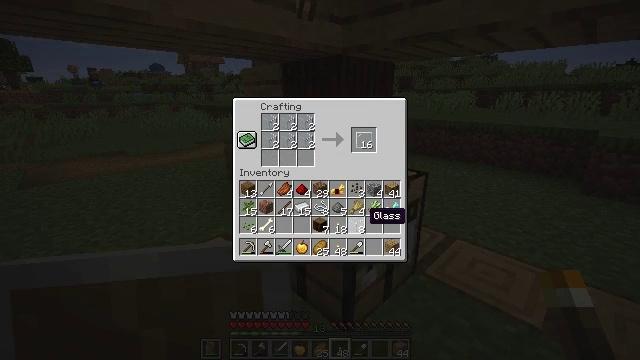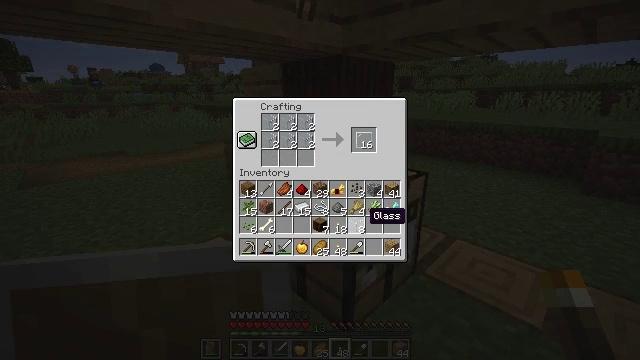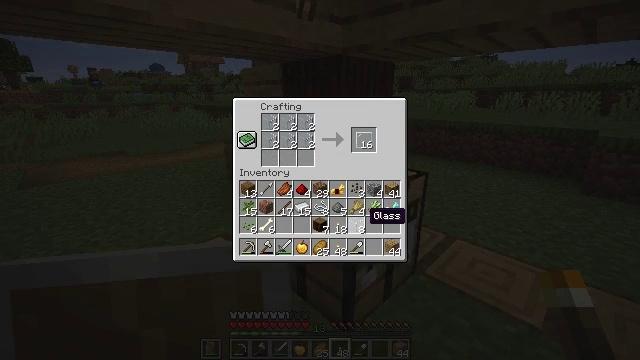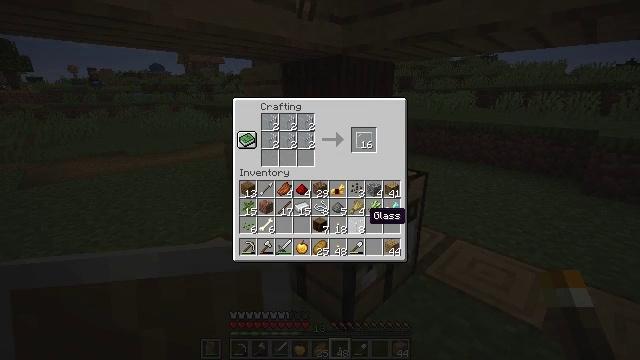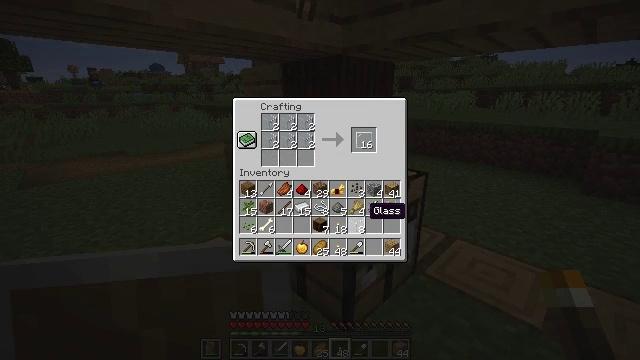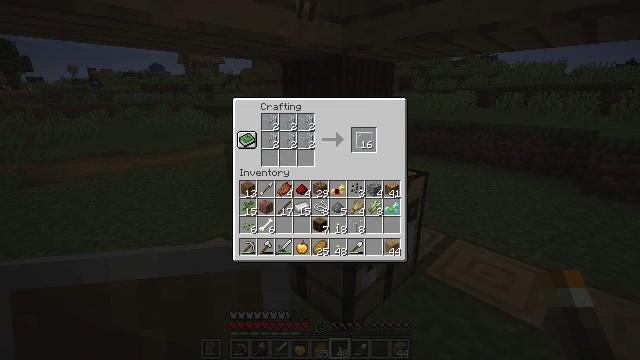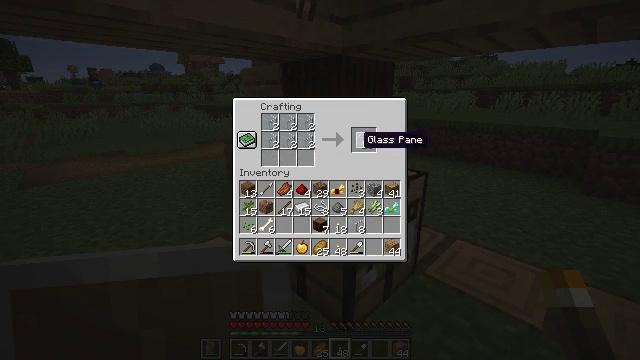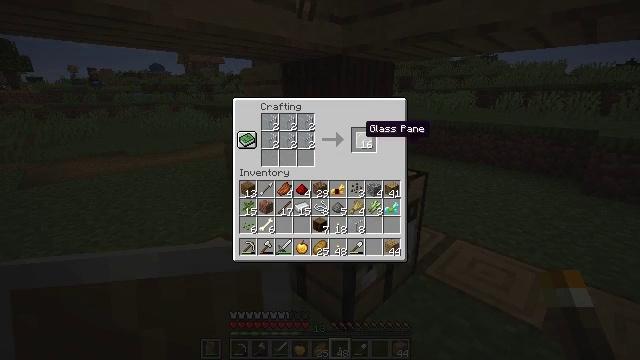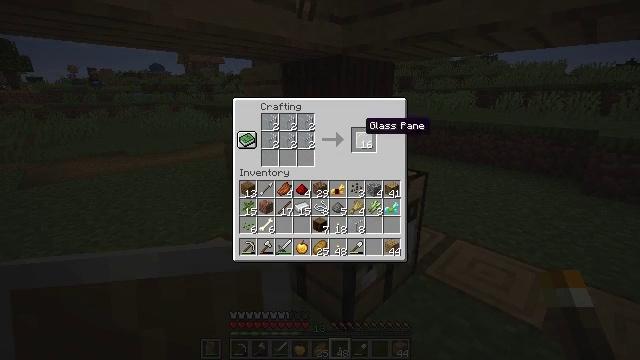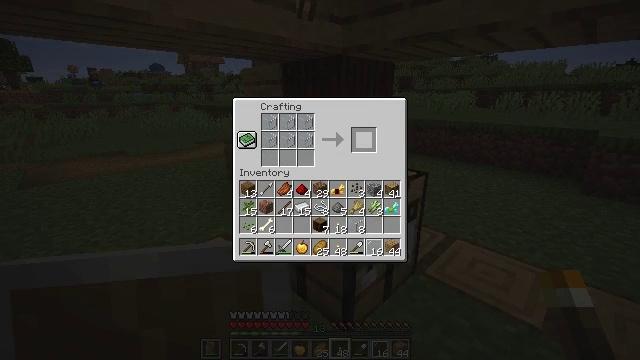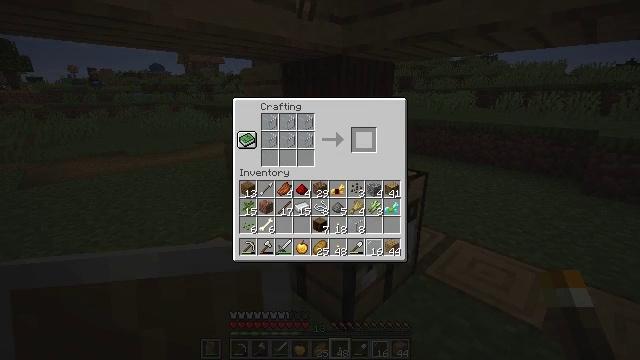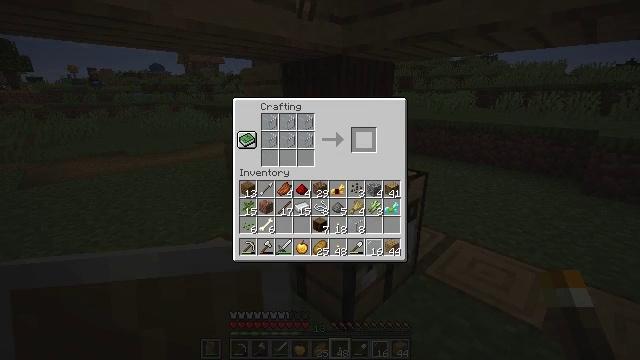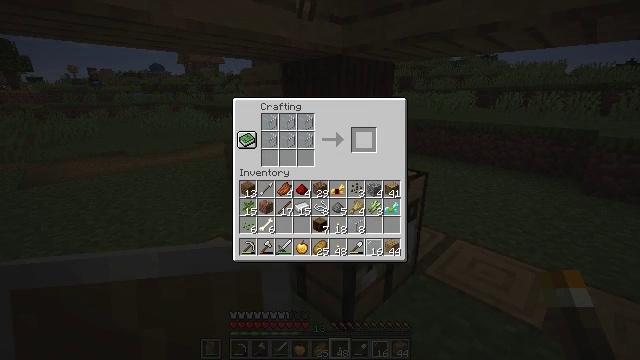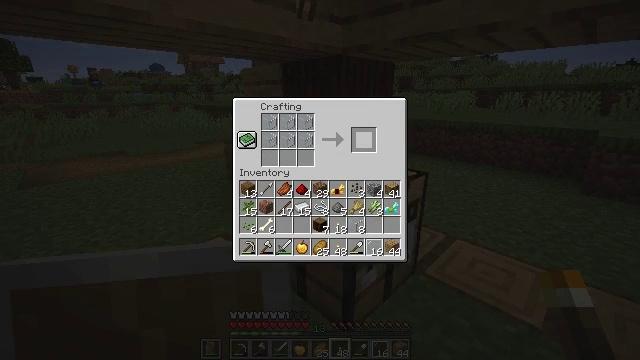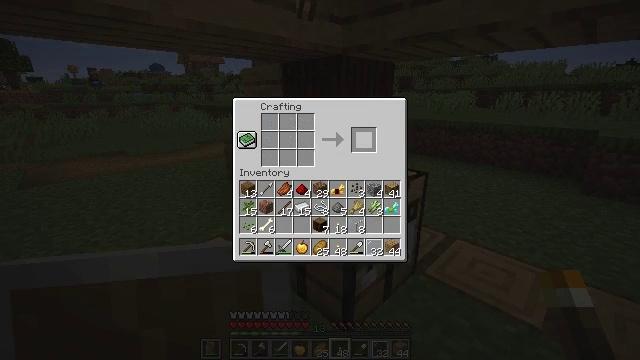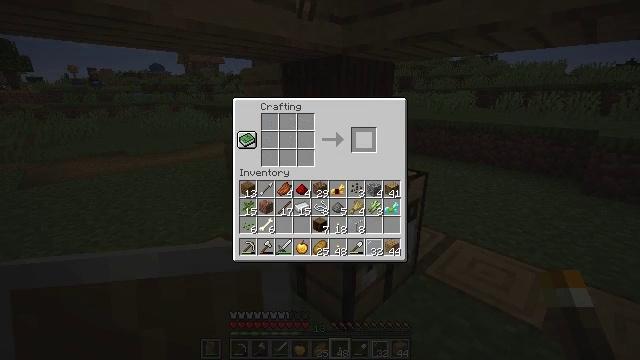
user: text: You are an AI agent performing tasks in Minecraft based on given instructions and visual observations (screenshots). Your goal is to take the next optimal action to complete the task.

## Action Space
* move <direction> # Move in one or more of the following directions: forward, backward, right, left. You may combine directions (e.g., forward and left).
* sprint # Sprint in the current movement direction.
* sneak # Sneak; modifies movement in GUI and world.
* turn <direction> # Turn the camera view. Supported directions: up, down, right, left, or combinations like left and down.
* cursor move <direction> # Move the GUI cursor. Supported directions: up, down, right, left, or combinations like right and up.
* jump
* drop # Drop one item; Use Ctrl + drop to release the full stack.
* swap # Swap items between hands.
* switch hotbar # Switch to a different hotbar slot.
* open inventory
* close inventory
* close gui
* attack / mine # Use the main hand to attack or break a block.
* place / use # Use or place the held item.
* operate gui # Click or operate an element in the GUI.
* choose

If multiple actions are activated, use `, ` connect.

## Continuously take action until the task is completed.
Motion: motion action
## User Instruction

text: Craft the glass pane.
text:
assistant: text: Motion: no_op
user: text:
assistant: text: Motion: no_op
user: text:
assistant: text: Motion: no_op
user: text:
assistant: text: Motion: no_op
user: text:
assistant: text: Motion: cursor move up
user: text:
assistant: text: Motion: cursor move up
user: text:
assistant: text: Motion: cursor move up
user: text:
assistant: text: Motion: sneak
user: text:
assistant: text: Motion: sneak, operate gui
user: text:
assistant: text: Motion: sneak, operate gui
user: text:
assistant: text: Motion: sneak, operate gui
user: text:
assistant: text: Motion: sneak
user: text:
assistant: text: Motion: sneak
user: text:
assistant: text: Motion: sneak
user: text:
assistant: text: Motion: sneak
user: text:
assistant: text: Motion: sneak
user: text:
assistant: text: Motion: sneak
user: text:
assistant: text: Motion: sneak
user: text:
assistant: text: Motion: sneak
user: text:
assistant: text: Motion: sneak
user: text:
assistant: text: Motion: sneak
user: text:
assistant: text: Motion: sneak
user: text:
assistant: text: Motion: no_op
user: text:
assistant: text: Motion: close inventory
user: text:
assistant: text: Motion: close inventory
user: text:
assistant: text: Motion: close inventory
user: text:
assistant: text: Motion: no_op
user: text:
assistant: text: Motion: no_op
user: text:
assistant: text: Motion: no_op
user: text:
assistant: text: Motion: no_op